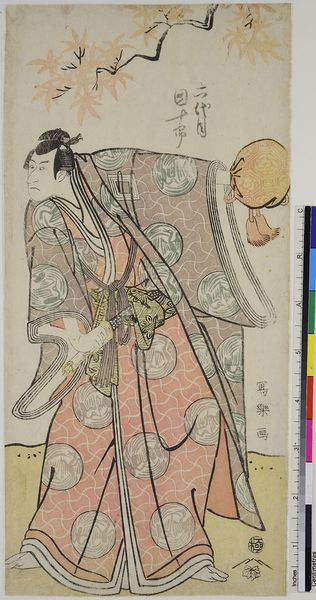
Titel: Der Schauspieler Ichikawa Danjuro VI als Mimana Yukinori
Künstler: T&#x14D;sh&#x16B;sai Sharaku
Standort: Hamburg
Institution: Museum für Kunst und Gewerbe Hamburg
Schlagwörter: baum, blätter, hand, mann, äste, bunt, zeichnung, rot, gesicht, halten, mensch, stehen, porträt, boden, gewand, haare, theater, füße, holzschnitt, japan, schrift, linien, wütend, ornamente, japanisch, schriftzeichen, fein, gestalt, zweig, asien, druckgraphik, druckgrafik, text, kreise, asiatisch, koloriert, beutel, chinesisch, zeit, schauspieler, farbholzschnitt, details, schauspielerin, kimono, kabuki, edo, reproduktionen, druckerzeugnisse, theateraufführung, ukiyo